Question: I Have a 'listview' with 'arrayadapter' .. i need to implement this in my music application ... help me out

'''
public class Search_Class extends Activity {
EditText searchedit;
ListView listview3;
SongsManager songManager;
Context context;
String[] abc;
ArrayList<String> names;
ArrayList<String> arrayList;
ArrayAdapter<String> ad;
private ArrayList<HashMap<String, String>> songsList = new ArrayList<HashMap<String, String>>();
@Override
protected void onCreate(Bundle savedInstanceState) {
// TODO Auto-generated method stub
super.onCreate(savedInstanceState);
setContentView(R.layout.my_search);
context = getBaseContext();
searchedit = (EditText) findViewById(R.id.searchedit);
listview3 = (ListView) findViewById(R.id.listview3);
songManager = new SongsManager();
songsList = songManager.getPlayList(context);
names = new ArrayList<String>();
arrayList = new ArrayList<String>();
for (int i = 0; i < songsList.size(); i++) {
HashMap<String, String> obj = songsList.get(i);
names.add(obj.get("songTitle"));
arrayList.add(obj.get("songTitle"));
}
abc = new String[names.size()];
abc = names.toArray(abc);
listview3.setTextFilterEnabled(true);
// ad = new ArrayAdapter<String>(MySearch.this,
// android.R.layout.simple_list_item_1, abc);
// listview3.setAdapter(ad);
listview3.setOnItemClickListener(new OnItemClickListener() {
public void onItemClick(AdapterView<?> parent, View view,
int position, long id) {
// getting listitem index
String[] abc1 = new String[arrayList.size()];
abc1 = arrayList.toArray(abc);
int songIndex;
for (int i = 0; i < abc1.length; i++) {
if (abc[position].equalsIgnoreCase(abc1[i])) {
songIndex = i;
Intent in = new Intent(Search_Class.this,
MainActivity.class);
// Sending songIndex to PlayerActivity
SharedPreferences sp;
sp = getSharedPreferences("lastplayed", MODE_PRIVATE);
Editor edit = sp.edit();
edit.putBoolean("searchSongIndex", true);
edit.commit();
in.putExtra("songIndex", songIndex);
in.putExtra("FLAG", true);
startActivity(in);
finish();
break;
}
}
}
});
// ad.notifyDataSetChanged();
searchedit.addTextChangedListener(new TextWatcher() {
@Override
public void onTextChanged(CharSequence arg0, int arg1, int arg2,
int arg3) {
// TODO Auto-generated method stub
// MySearch.this.ad.getFilter().filter(arg0);
String text = arg0.toString().toLowerCase(Locale.getDefault());
filter(text);
}
@Override
public void beforeTextChanged(CharSequence arg0, int arg1,
int arg2, int arg3) {
// TODO Auto-generated method stub
}
@Override
public void afterTextChanged(Editable arg0) {
// TODO Auto-generated method stub
}
});
}
public void filter(String charText) {
System.out.println("Text---" + charText);
charText = charText.toLowerCase(Locale.getDefault());
names.clear();
if (charText.length() == 0) {
System.out.println("if---" + arrayList.size());
abc = new String[arrayList.size()];
abc = arrayList.toArray(abc);
// names.addAll(arrayList);
} else {
System.out.println("else");
for (int i = 0; i < abc.length; i++) {
System.out.println(abc[i] + "----" + charText);
if (abc[i].toLowerCase(Locale.getDefault()).contains(charText)) {
names.add(abc[i]);
}
}
abc = new String[names.size()];
abc = names.toArray(abc);
}
ad = new ArrayAdapter<String>(Search_Class.this,
android.R.layout.simple_list_item_1, abc);
listview3.setAdapter(ad);
ad.notifyDataSetChanged();
}
@Override
public boolean onCreateOptionsMenu(Menu menu) {
// TODO Auto-generated method stub
return false;
}
}
Just Created A Custom 'Listview' Using 'ListActivity'
public class SearchingClass extends ListActivity {
EditText et;
ListView lv;
Context context;
ArrayList<String> AllSongs;
String[] AllSongsArray;
SongsManager songManager;
private ArrayList<HashMap<String, String>> songsList = new ArrayList<HashMap<String, String>>();
SearchClass_Adapter adapter;
int textlength = 0;
@Override
protected void onCreate(Bundle savedInstanceState) {
super.onCreate(savedInstanceState);
setContentView(R.layout.activity_searching_class);
et = (EditText) findViewById(R.id.EditText01);
lv = (ListView) findViewById(android.R.id.list);
context = getBaseContext();
songManager = new SongsManager();
songsList = songManager.getPlayList(context);
AllSongs = new ArrayList<String>();
for (int i = 0; i < songsList.size(); i++) {
HashMap<String, String> obj = songsList.get(i);
AllSongs.add(obj.get("songTitle"));
}
AllSongsArray = new String[AllSongs.size()];
AllSongsArray = AllSongs.toArray(AllSongsArray);
setListAdapter(new bsAdapter(this));
et.addTextChangedListener(new TextWatcher() {
public void afterTextChanged(Editable s) {
// Abstract Method of TextWatcher Interface.
}
public void beforeTextChanged(CharSequence s, int start, int count,
int after) {
// Abstract Method of TextWatcher Interface.
}
public void onTextChanged(CharSequence s, int start, int before,
int count) {
textlength = et.getText().length();
AllSongs.clear();
for (int i = 0; i < AllSongsArray.length; i++) {
if (textlength <= AllSongsArray[i].length()) {
/***
* If you want to highlight the countries which start
* with entered letters then choose this block. And
* comment the below If condition Block
*/
/*
* if(et.getText().toString().equalsIgnoreCase( (String)
* listview_names[i].subSequence(0, textlength))) {
* array_sort.add(listview_names[i]);
* image_sort.add(listview_images[i]); }
*/
/***
* If you choose the below block then it will act like a
* Like operator in the Mysql
*/
if (AllSongsArray[i].toLowerCase().contains(
et.getText().toString().toLowerCase().trim())) {
AllSongs.add(AllSongsArray[i]);
}
}
}
AppendList(AllSongs);
}
});
lv.setOnItemClickListener(new OnItemClickListener() {
@Override
public void onItemClick(AdapterView<?> parent, View view,
int position, long id) {
// TODO Auto-generated method stub
Toast.makeText(getApplicationContext(), AllSongs.get(position),
Toast.LENGTH_SHORT).show();
}
});
}
@Override
public boolean onCreateOptionsMenu(Menu menu) {
// Inflate the menu; this adds items to the action bar if it is present.
getMenuInflater().inflate(R.menu.searching_class, menu);
return true;
}
public void AppendList(ArrayList<String> str) {
setListAdapter(new bsAdapter(this));
}
@Override
public boolean onOptionsItemSelected(MenuItem item) {
// Handle action bar item clicks here. The action bar will
// automatically handle clicks on the Home/Up button, so long
// as you specify a parent activity in AndroidManifest.xml.
int id = item.getItemId();
if (id == R.id.action_settings) {
return true;
}
return super.onOptionsItemSelected(item);
}
public class bsAdapter extends BaseAdapter {
Activity cntx;
public bsAdapter(Activity context) {
// TODO Auto-generated constructor stub
this.cntx = context;
}
public int getCount() {
// TODO Auto-generated method stub
return AllSongs.size();
}
public Object getItem(int position) {
// TODO Auto-generated method stub
return AllSongs.get(position);
}
public long getItemId(int position) {
// TODO Auto-generated method stub
return AllSongs.size();
}
public View getView(final int position, View convertView,
ViewGroup parent) {
View row = null;
LayoutInflater inflater = cntx.getLayoutInflater();
row = inflater.inflate(R.layout.listview_item, null);
TextView tv = (TextView) row.findViewById(R.id.tv_artist_name);
tv.setText(AllSongs.get(position));
return row;
}
}
}
'''
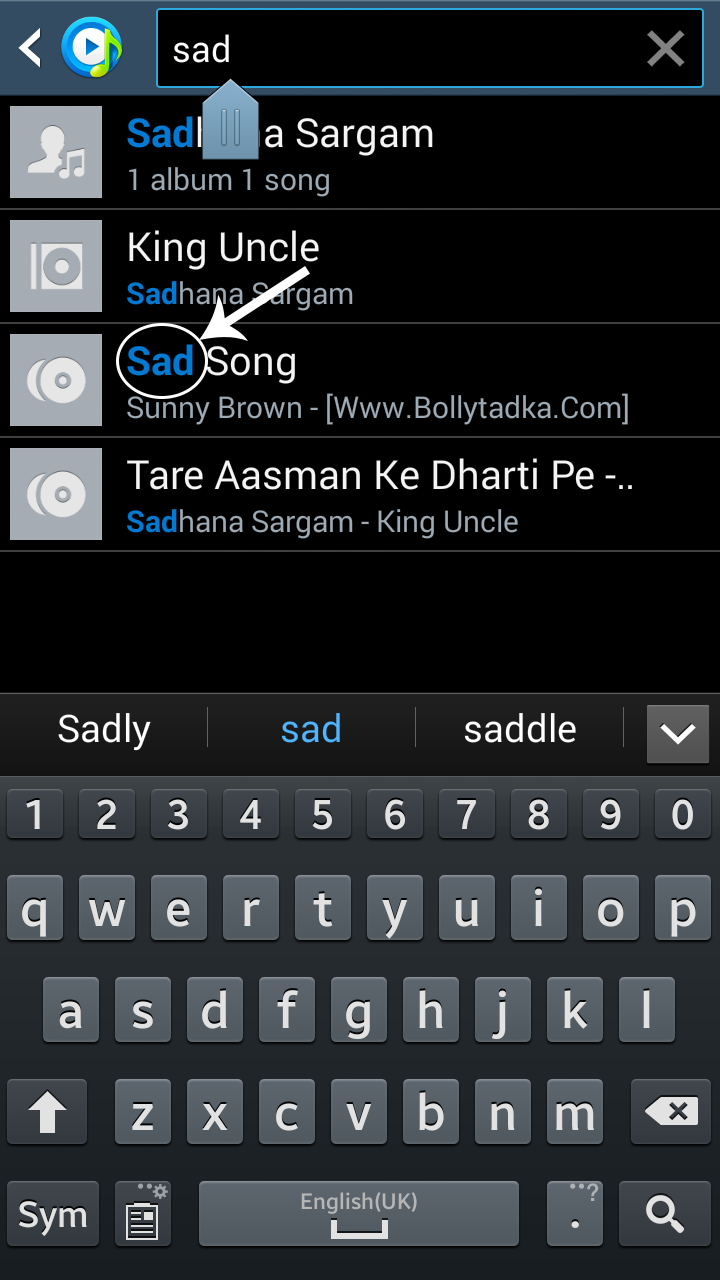
Answer: first add two function getData and set Data Search to baseadapter
'''
public class bsAdapter extends BaseAdapter {
Activity cntx;
public bsAdapter(Activity context) {
// TODO Auto-generated constructor stub
this.cntx = context;
}
public int getCount() {
// TODO Auto-generated method stub
return AllSongs.size();
}
public Object getItem(int position) {
// TODO Auto-generated method stub
return AllSongs.get(position);
}
public long getItemId(int position) {
// TODO Auto-generated method stub
return AllSongs.size();
}
public void setDataSearch(String data) {
this.search = data;
}
public String getData() {
return this.search;
}
'''
first declare searchData in Search_class
'''
public String searchData;
private bsAdapter mAdapter;
'''
and declare
'''
mAdapter = new bsAdapter(this);
'''
then you add condition in text watcher
'''
public void onTextChanged(CharSequence s, int start, int before,
int count) {
textlength = et.getText().length();
AllSongs.clear();
for (int i = 0; i < AllSongsArray.length; i++) {
if (textlength <= AllSongsArray[i].length()) {
if (AllSongsArray[i].toLowerCase().contains(
et.getText().toString().toLowerCase().trim())) {
AllSongs.add(AllSongsArray[i]);
}
}
if (textlength == 0) {
mAdapter.setDataSearch(null);
} else {
searchData = s.toString().toLowerCase();
mAdapter.setDataSearch(SearchData);
}
}
AppendList(AllSongs);
}
'''
and then put this function in baseadapter
'''
public static CharSequence highlight(String search, String originalText) {
String normalizedText = Normalizer.normalize(originalText, Normalizer.Form.NFD).replaceAll("\p{InCombiningDiacriticalMarks}+", "").toLowerCase();
int start = normalizedText.indexOf(search);
Spannable highlighted = new SpannableString(originalText);
if (start < 0) {
// not found, nothing to to
return originalText;
} else {
while (start >= 0) {
int spanStart = Math.min(start, originalText.length());
int spanEnd = Math.min(start + search.length(), originalText.length());
highlighted.setSpan(new StyleSpan(android.graphics.Typeface.BOLD), spanStart, spanEnd, Spannable.SPAN_EXCLUSIVE_EXCLUSIVE);
highlighted.setSpan(new ForegroundColorSpan(cntx.getResources().getColor(R.color.text_color_white)), spanStart, spanEnd, Spannable.SPAN_EXCLUSIVE_EXCLUSIVE);
start = normalizedText.indexOf(search, spanEnd);
}
return highlighted;
}
}
'''
and put this
'''
public View getView(final int position, View convertView,
ViewGroup parent) {
View row = null;
LayoutInflater inflater = cntx.getLayoutInflater();
row = inflater.inflate(R.layout.listview_item, null);
TextView tv = (TextView) row.findViewById(R.id.tv_artist_name);
if(search != null){
tv.setText(highlight(search,AllSongs.get(position));
}
else if (search == null){
tv.setText(AllSongs.get(position));
}
return row;
'''